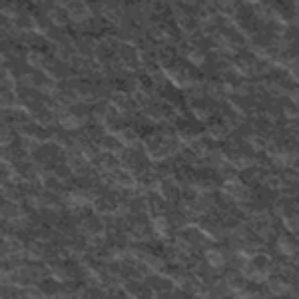
Label: frost